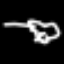
Label: frog